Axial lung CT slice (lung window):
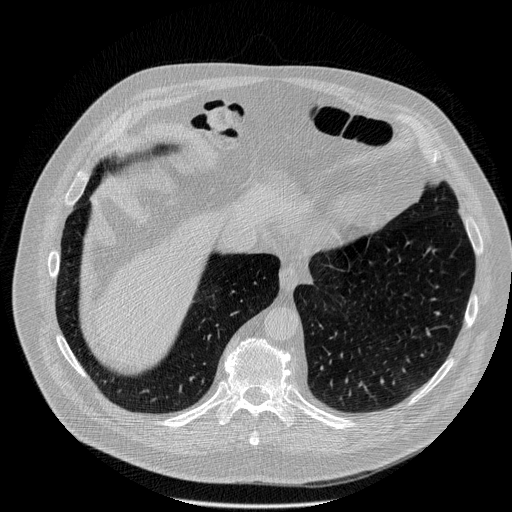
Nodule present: no